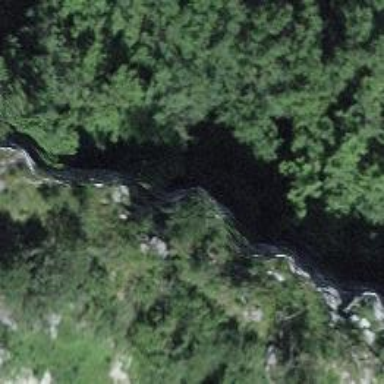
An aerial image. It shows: Cliff in nature.